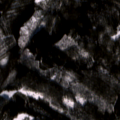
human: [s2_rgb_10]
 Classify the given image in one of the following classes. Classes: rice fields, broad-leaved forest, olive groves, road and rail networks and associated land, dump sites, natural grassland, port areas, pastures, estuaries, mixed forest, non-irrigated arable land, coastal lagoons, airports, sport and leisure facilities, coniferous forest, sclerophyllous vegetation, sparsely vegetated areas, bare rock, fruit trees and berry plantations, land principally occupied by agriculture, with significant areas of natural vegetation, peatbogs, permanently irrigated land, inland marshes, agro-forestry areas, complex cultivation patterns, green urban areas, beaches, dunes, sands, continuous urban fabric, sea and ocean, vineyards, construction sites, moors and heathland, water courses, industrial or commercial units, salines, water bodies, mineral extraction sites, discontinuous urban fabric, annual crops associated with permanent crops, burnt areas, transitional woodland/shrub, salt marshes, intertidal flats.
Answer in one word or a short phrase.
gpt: coniferous forest, mixed forest, transitional woodland/shrub